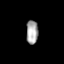
Tissue: prostate
Cell type: Fibroblasts
Senescence score: 0.6875
Nuclear area (px): 274
Mean DAPI intensity: 166.679